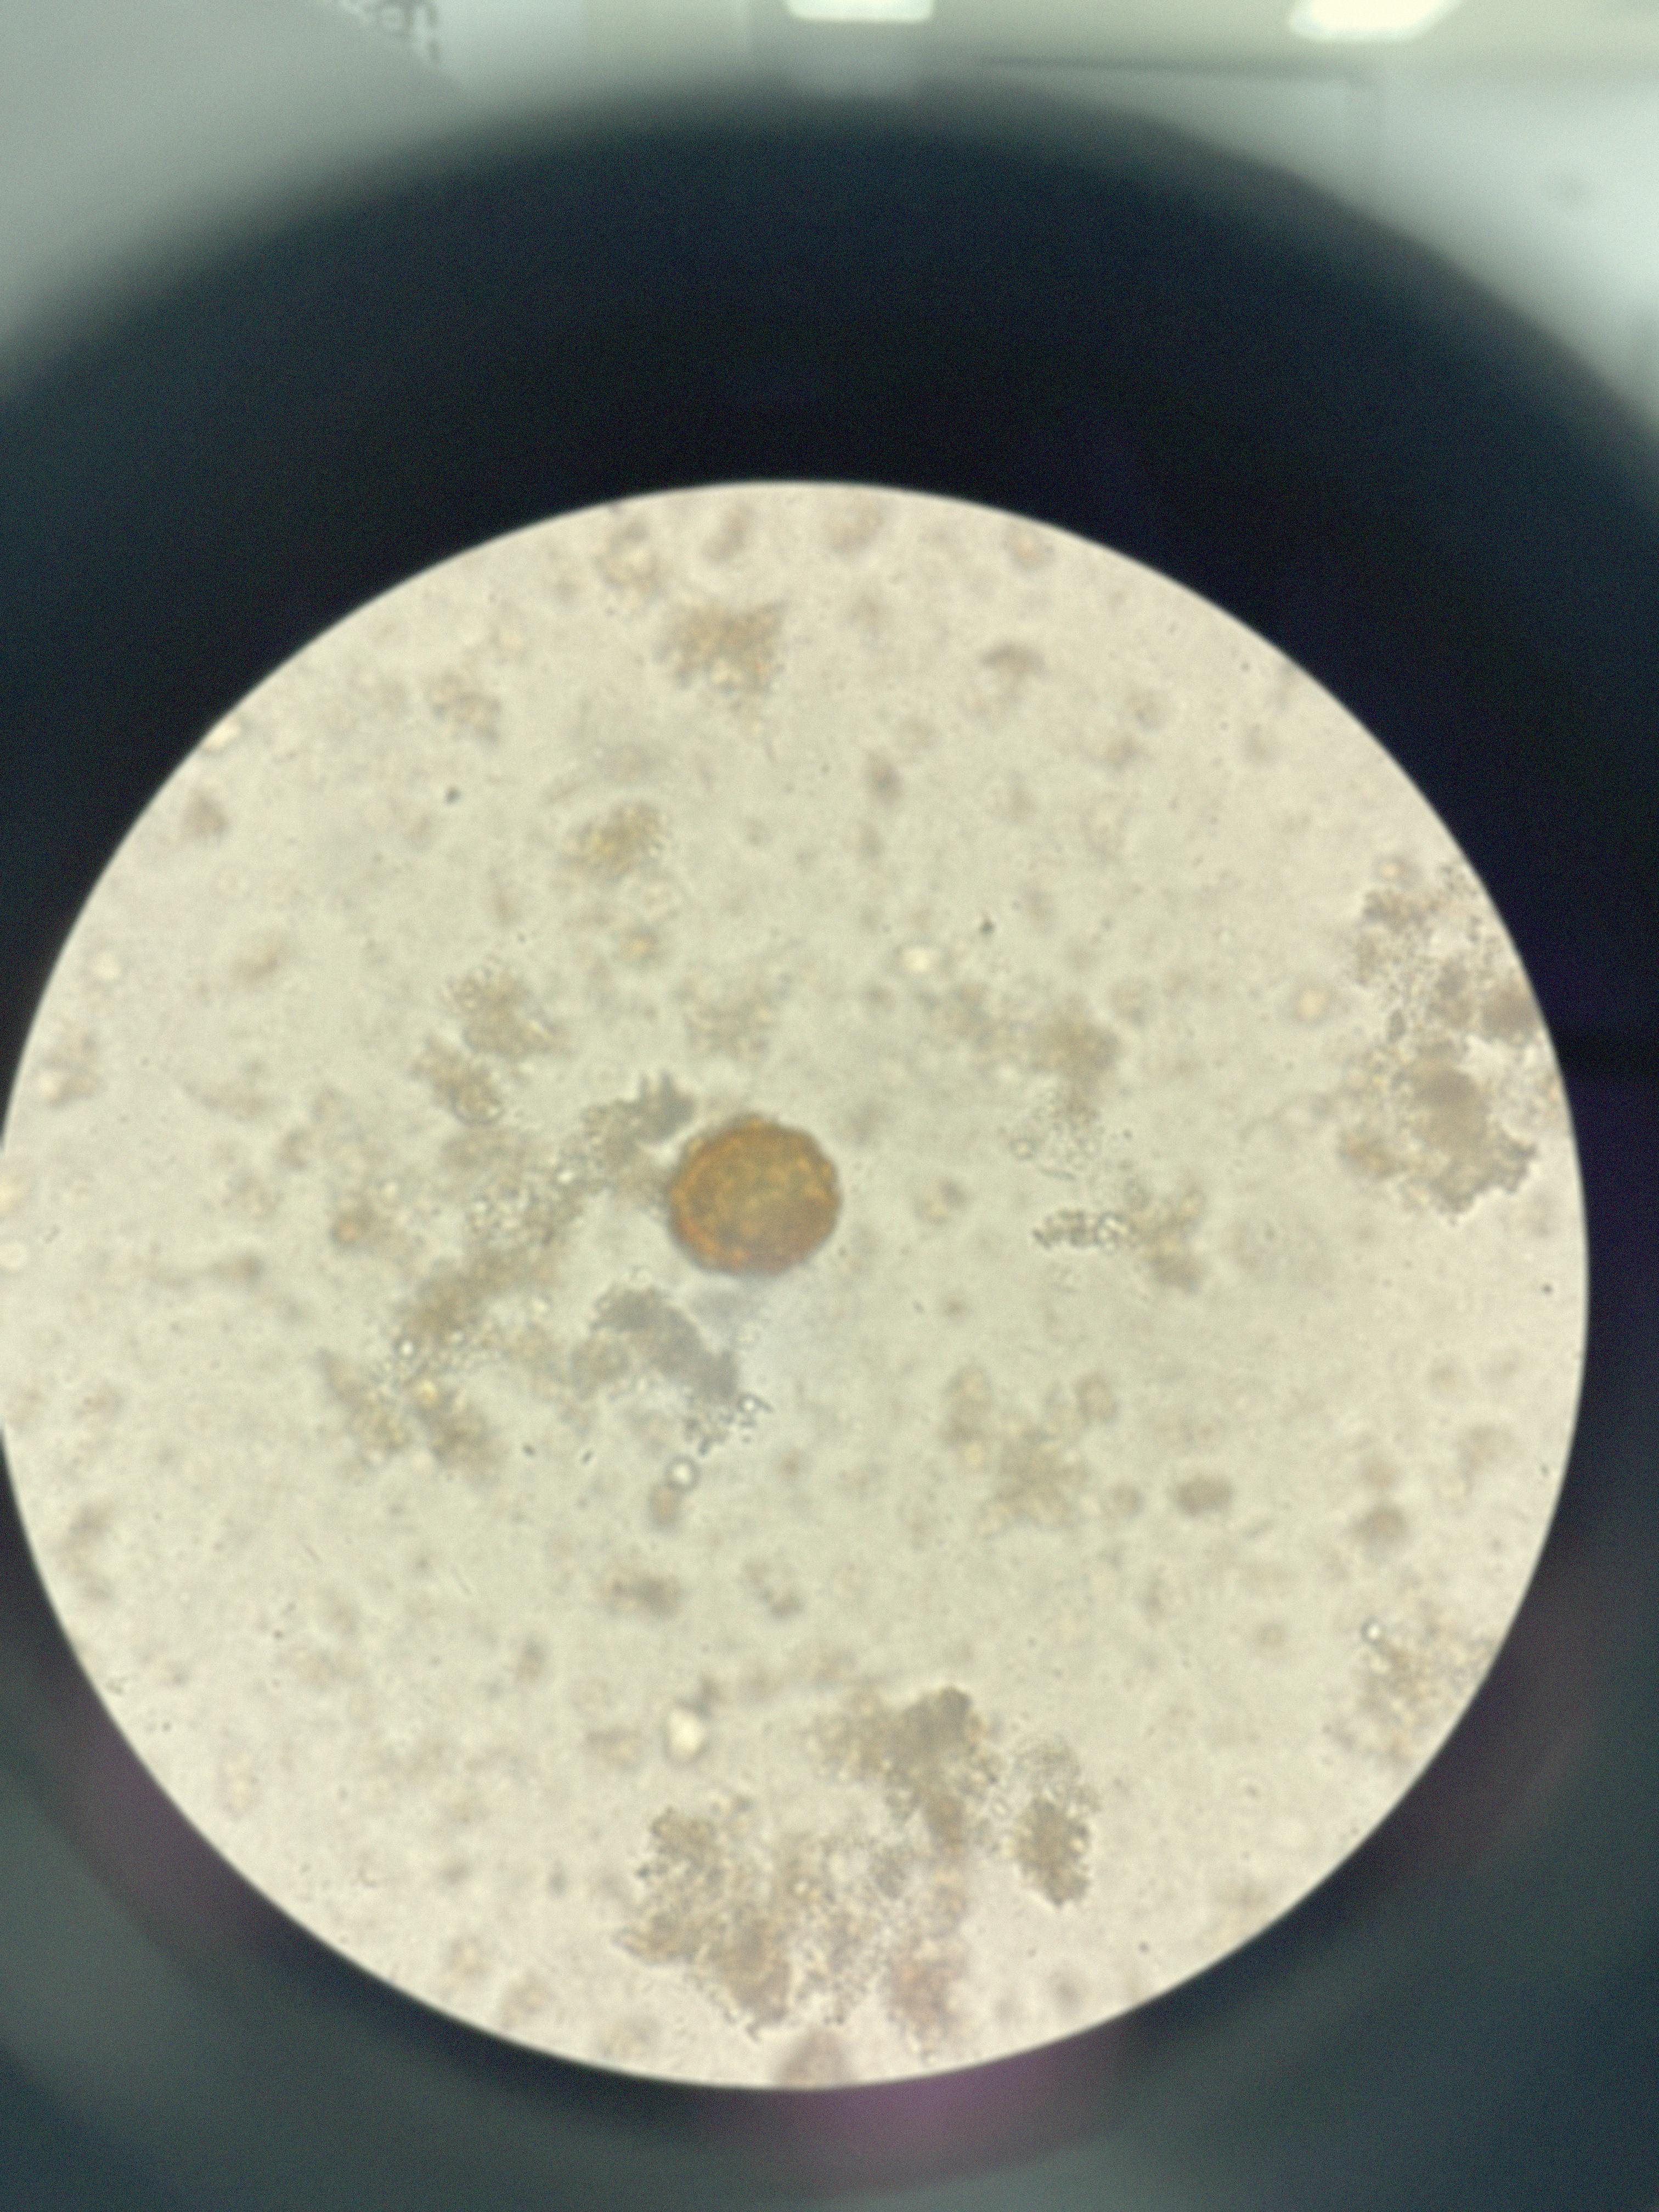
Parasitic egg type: Ascaris lumbricoides